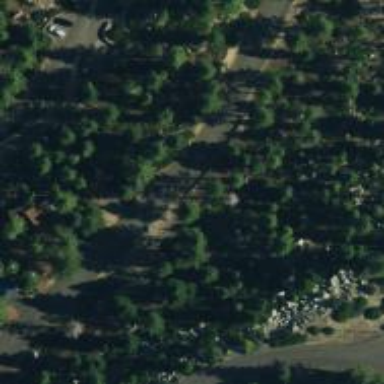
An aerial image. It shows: Forest with evergreen needle-leaved trees.